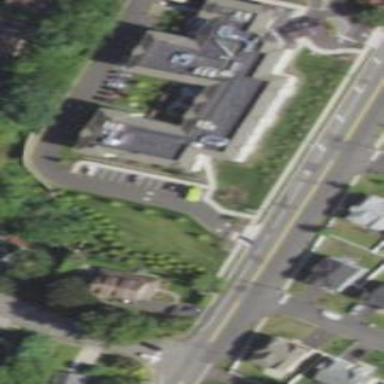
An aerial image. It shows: Nursing home.